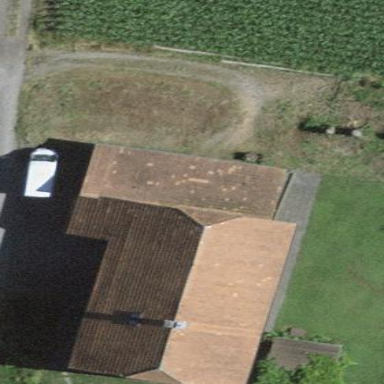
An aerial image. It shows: Farm building.